Field crop: maize
Growth stage: 2
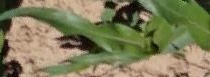
Species: maize